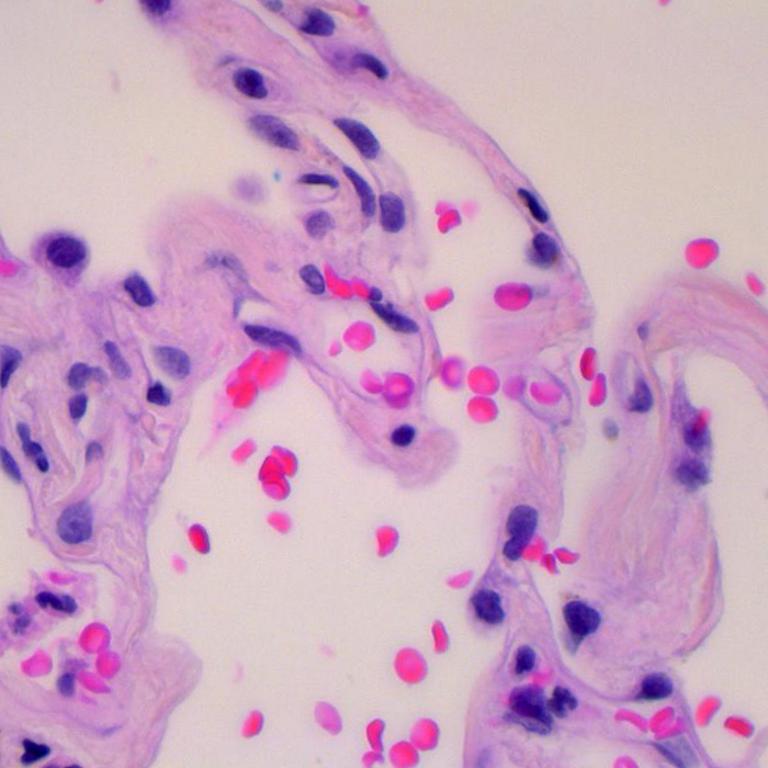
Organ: lung
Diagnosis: benign